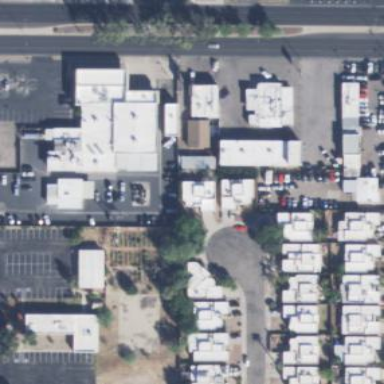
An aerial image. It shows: Car shop.